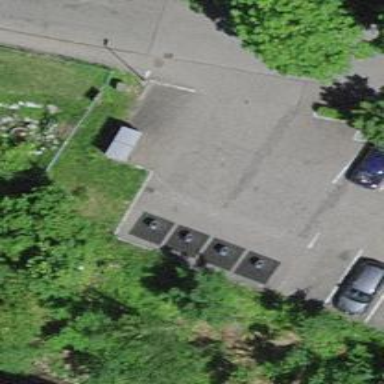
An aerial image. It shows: Recycling container for recycling.